Field crop: maize
Growth stage: 1
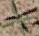
Species: atriplex